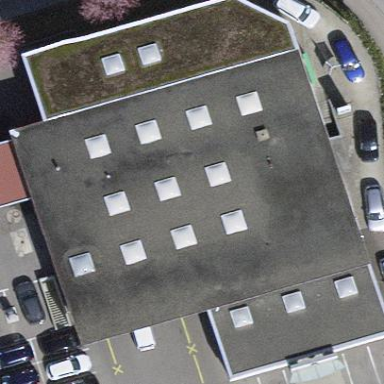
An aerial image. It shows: Industrial building.